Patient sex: F
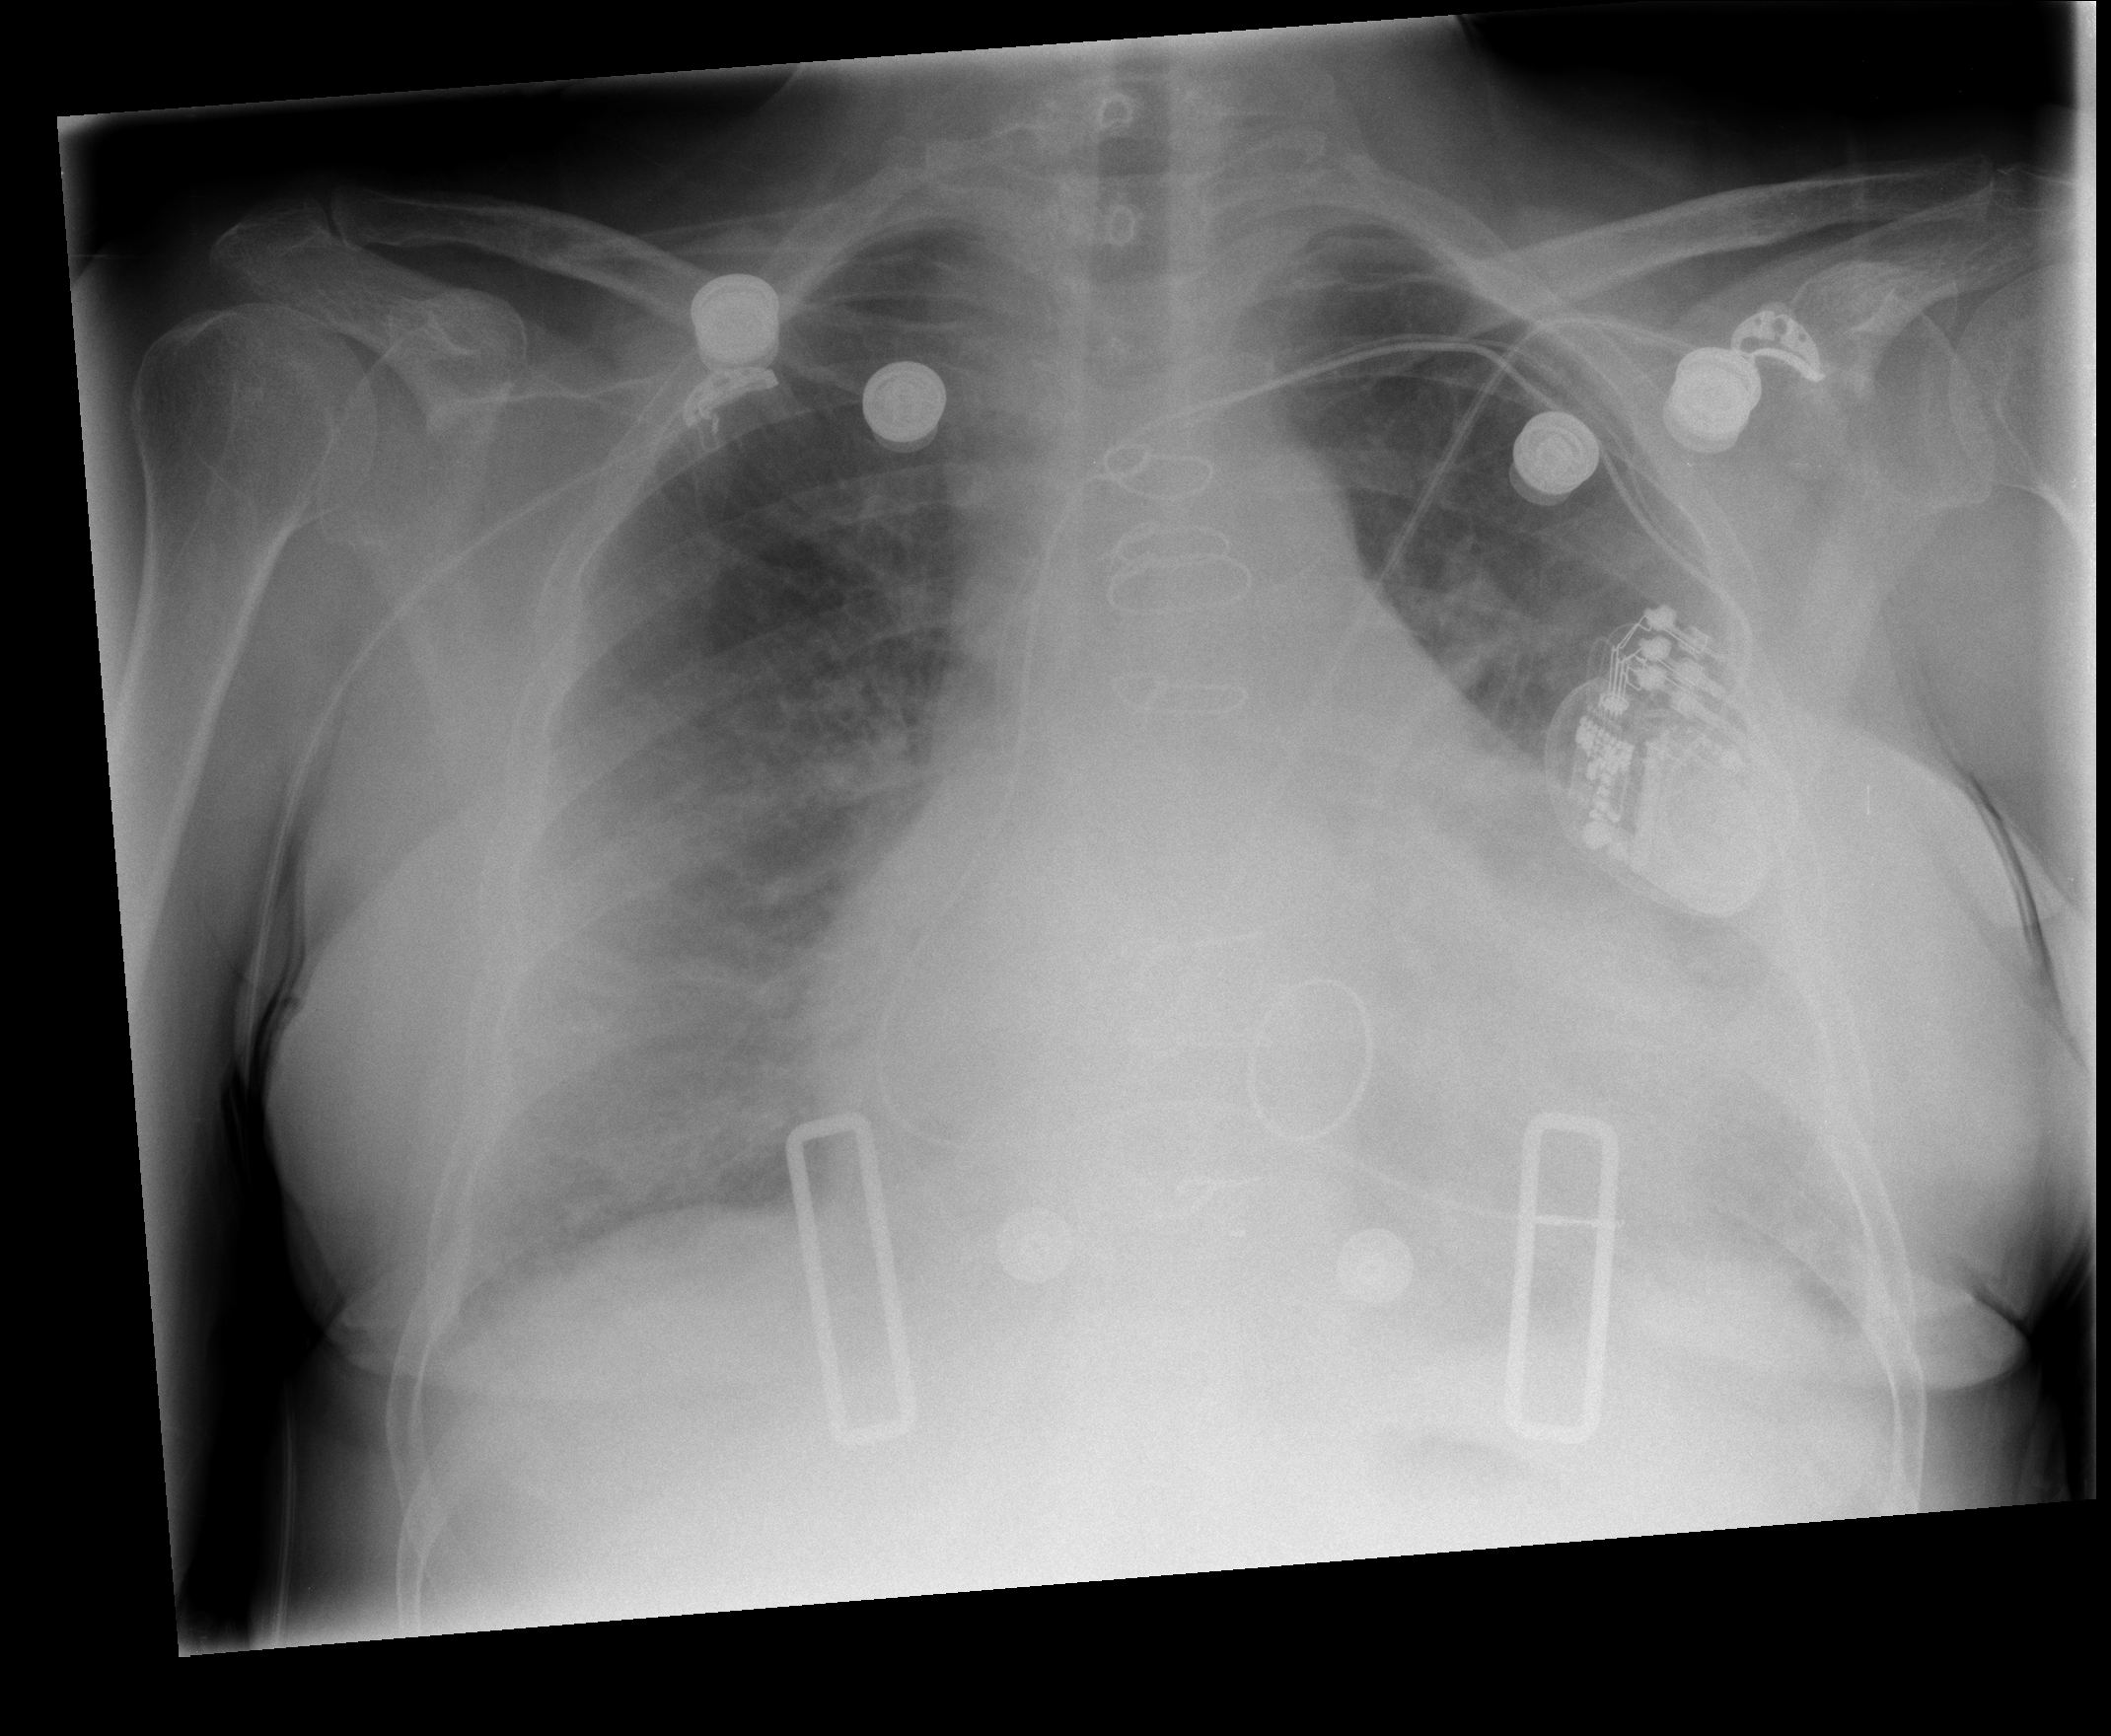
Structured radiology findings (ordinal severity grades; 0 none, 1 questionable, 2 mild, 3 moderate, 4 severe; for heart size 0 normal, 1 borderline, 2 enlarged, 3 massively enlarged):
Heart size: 3
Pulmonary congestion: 2
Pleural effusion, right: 0
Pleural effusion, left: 0
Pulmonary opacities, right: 0
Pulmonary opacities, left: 0
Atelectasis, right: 0
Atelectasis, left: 0